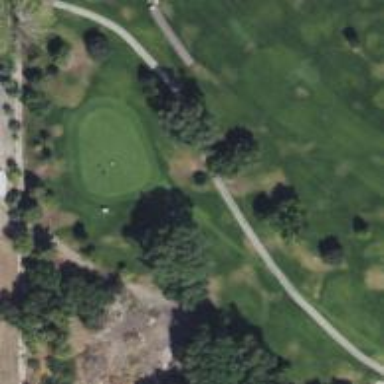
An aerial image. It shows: Path designated for golf carts.